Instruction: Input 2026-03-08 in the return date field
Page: home
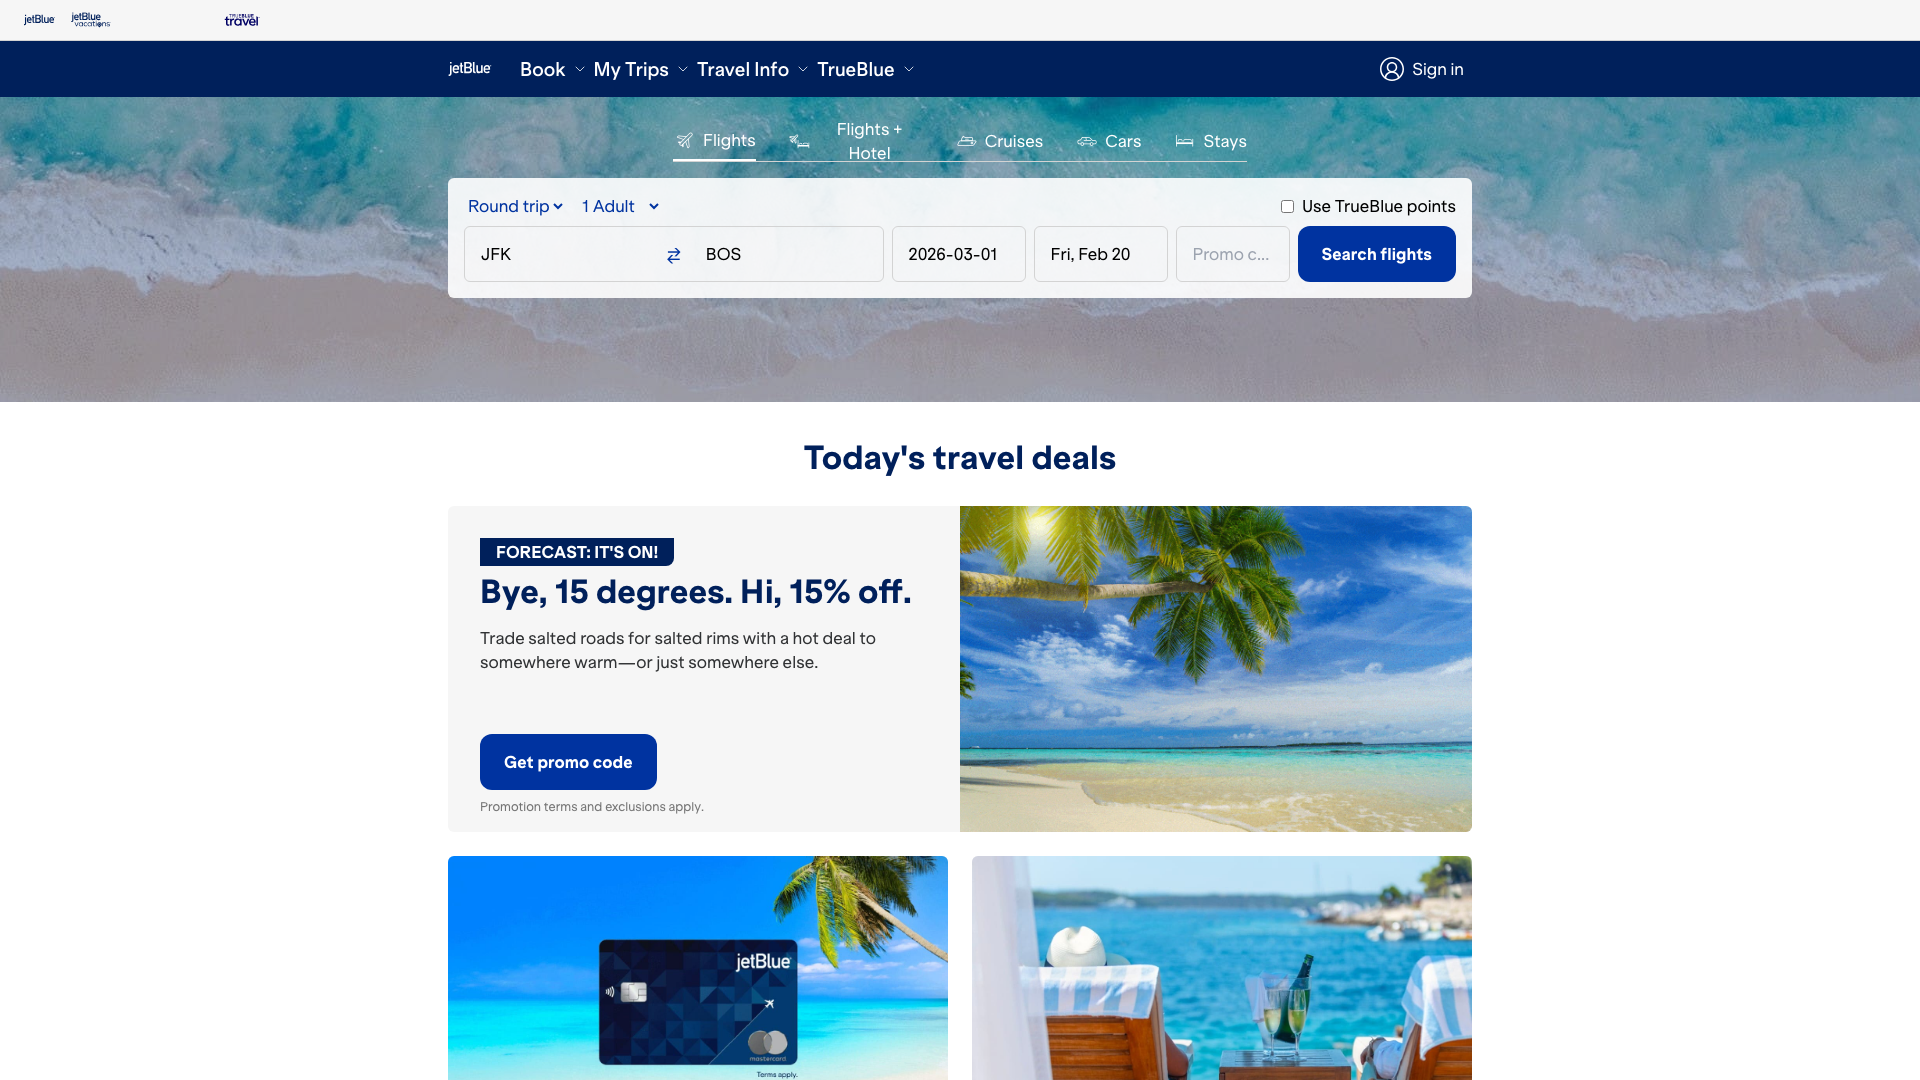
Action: type